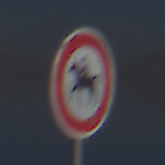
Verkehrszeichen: VerbotReiter
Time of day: MorningAfternoon
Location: Outdoor (Nature)
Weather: PartlyCloudy
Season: NotSpecified
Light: Natural